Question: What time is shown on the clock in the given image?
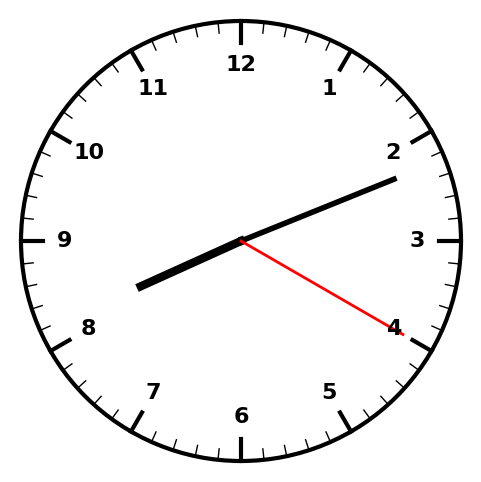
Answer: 08:11:20